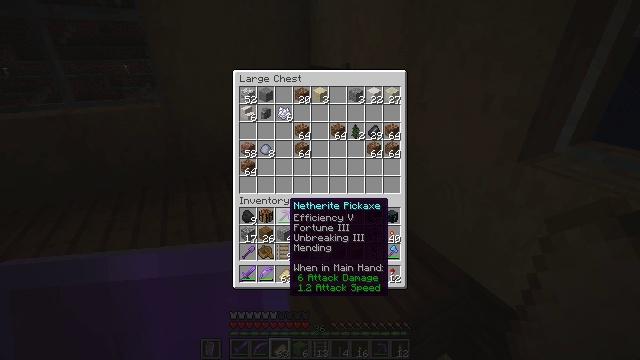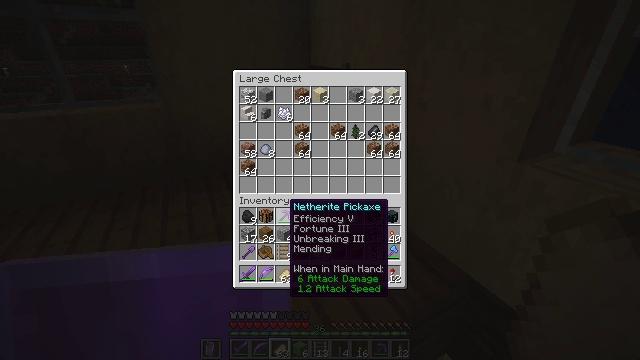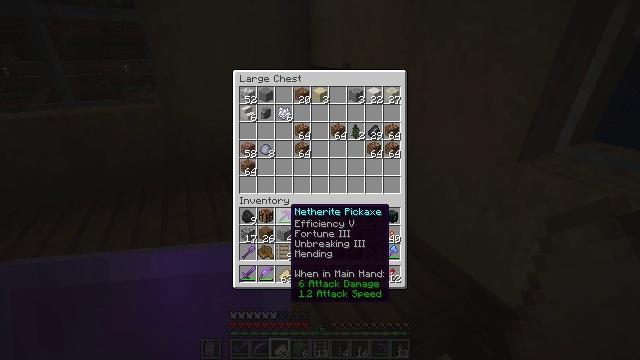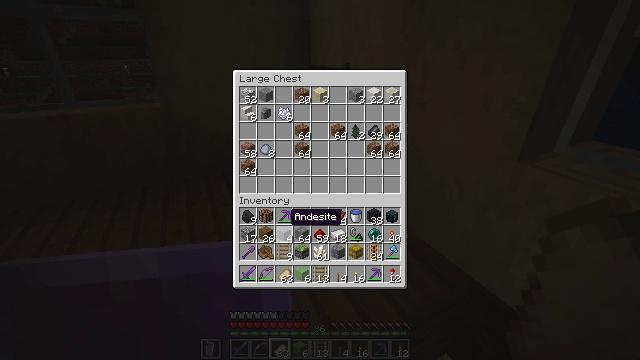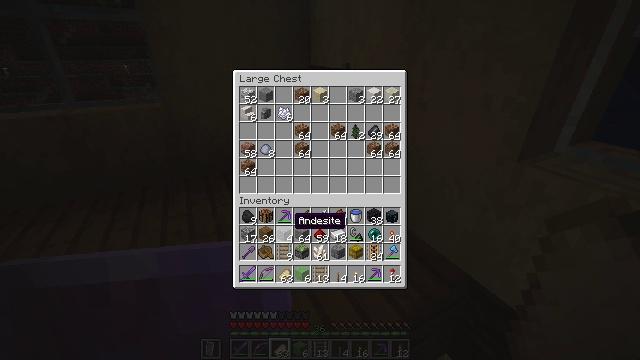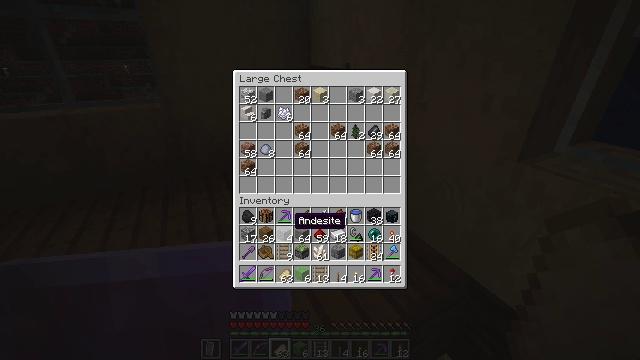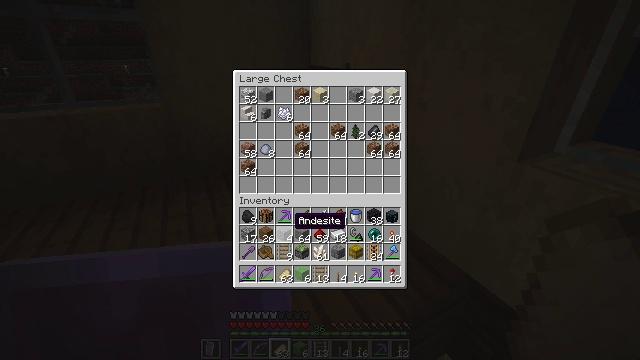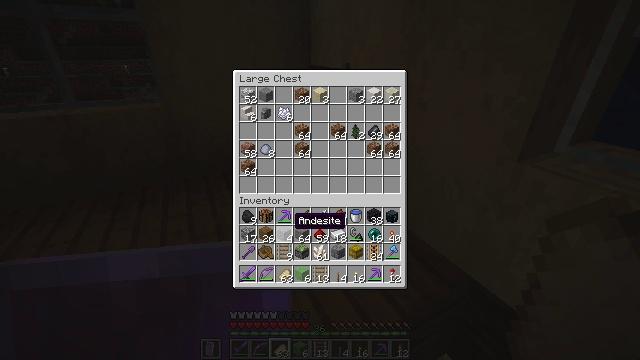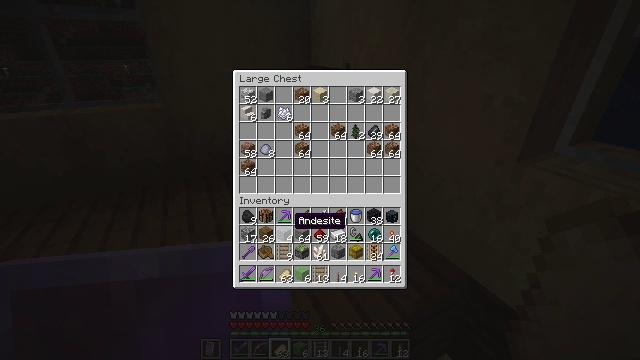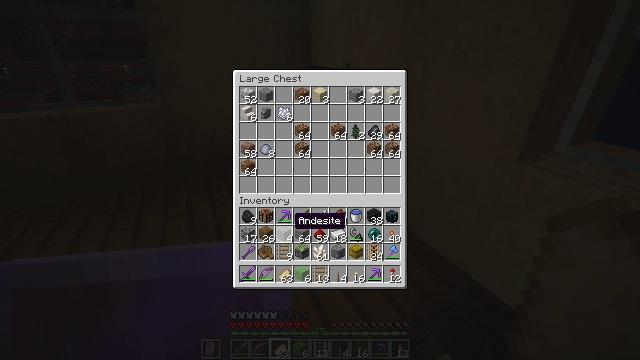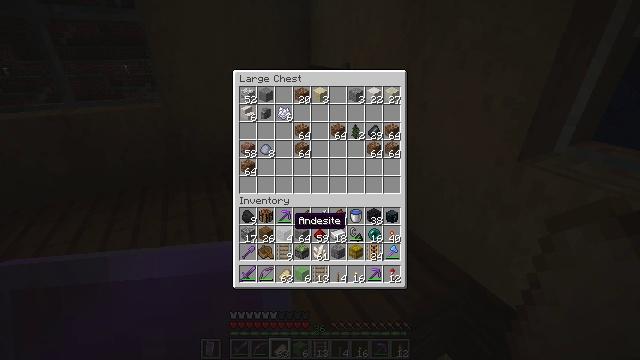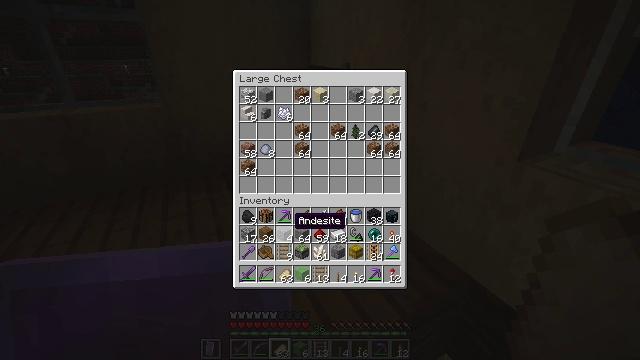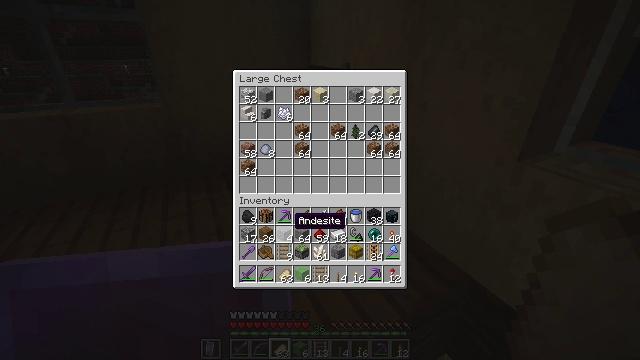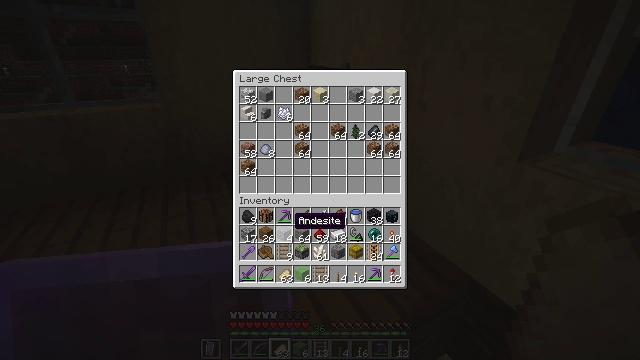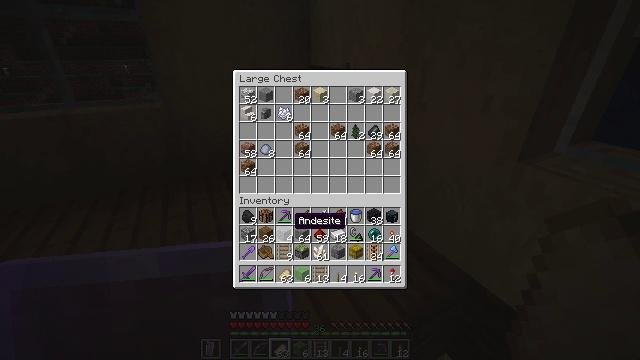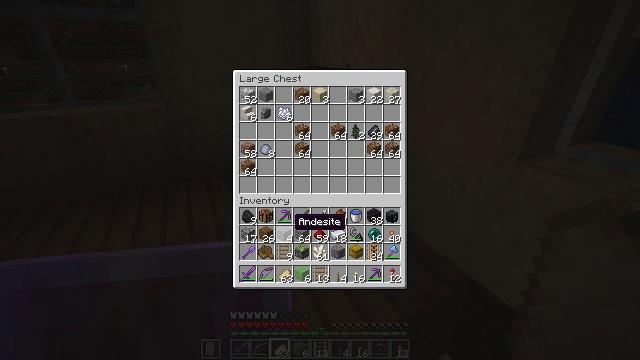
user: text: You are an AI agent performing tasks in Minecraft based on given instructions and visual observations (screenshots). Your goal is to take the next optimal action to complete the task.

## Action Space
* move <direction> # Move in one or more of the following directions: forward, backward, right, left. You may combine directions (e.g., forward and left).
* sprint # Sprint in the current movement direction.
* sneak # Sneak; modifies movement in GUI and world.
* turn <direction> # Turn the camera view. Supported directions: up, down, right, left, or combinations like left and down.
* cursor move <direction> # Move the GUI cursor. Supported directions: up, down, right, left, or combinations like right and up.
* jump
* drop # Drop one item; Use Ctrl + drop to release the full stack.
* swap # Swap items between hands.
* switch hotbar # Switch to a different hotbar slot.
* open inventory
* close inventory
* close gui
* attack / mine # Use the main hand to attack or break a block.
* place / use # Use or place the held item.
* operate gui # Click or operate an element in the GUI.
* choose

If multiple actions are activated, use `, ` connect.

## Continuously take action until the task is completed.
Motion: motion action
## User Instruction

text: Open the crafting table and craft a comparator.
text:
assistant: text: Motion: no_op
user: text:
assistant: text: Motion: no_op
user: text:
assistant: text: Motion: no_op
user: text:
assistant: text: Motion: no_op
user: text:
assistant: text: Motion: no_op
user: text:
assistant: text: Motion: no_op
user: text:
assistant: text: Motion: no_op
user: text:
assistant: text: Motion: no_op
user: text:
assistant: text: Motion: no_op
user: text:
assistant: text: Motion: no_op
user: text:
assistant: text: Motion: no_op
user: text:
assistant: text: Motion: no_op
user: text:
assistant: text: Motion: no_op
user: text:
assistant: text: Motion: no_op
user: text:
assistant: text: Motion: sneak
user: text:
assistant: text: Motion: sneak
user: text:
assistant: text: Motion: sneak
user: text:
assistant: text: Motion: sneak, attack / mine
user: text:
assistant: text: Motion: sneak, attack / mine
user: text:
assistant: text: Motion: sneak, attack / mine
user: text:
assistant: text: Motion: sneak
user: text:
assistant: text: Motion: sneak
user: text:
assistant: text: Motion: no_op
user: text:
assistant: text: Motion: no_op
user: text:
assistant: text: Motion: no_op
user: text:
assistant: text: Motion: no_op
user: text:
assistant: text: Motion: no_op
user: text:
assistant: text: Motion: no_op
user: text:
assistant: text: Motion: no_op
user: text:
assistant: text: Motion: no_op